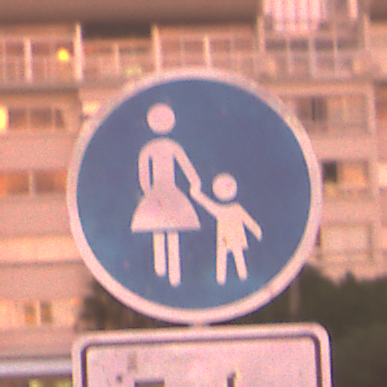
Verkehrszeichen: Gehweg
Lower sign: HinweisDurchVerbaleAngabe2
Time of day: SunriseSunset
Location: Outdoor (Urban)
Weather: PartlyCloudy
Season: NotSpecified
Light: Natural